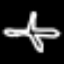
Label: airplane